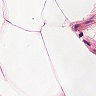
Metastatic tissue present: no